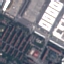
Land use / land cover class: Industrial